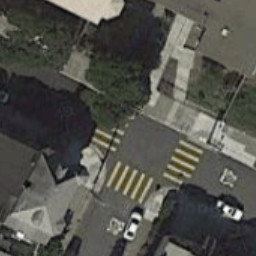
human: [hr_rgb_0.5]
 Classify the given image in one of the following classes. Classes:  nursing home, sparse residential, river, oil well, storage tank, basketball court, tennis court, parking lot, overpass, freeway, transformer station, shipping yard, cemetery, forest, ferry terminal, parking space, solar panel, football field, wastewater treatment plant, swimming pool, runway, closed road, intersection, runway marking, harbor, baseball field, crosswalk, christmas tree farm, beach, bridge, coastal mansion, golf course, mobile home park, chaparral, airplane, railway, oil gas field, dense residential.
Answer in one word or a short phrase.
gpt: crosswalk